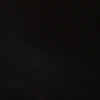
Label: space